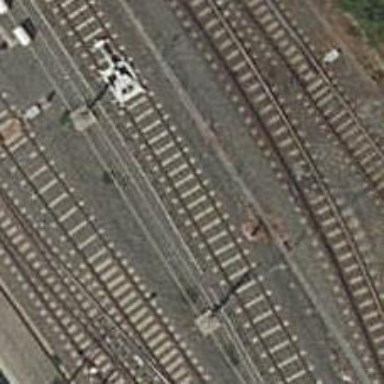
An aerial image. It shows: Disused railway yard with electrified contact line.